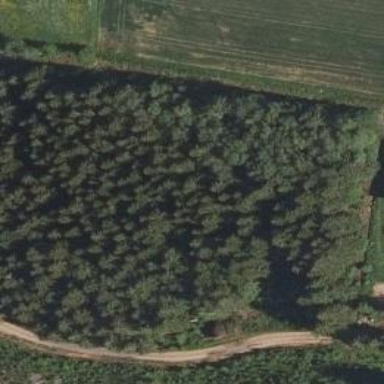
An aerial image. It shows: Forest area.